Question: I have set up a Node.js / express app and I am using 'aws eb' to deploy.

That is how my config is set up to be environment specific. However, I don't want to put my 'config.prod.json' in my source control. How can I get that put up to my deployed application?
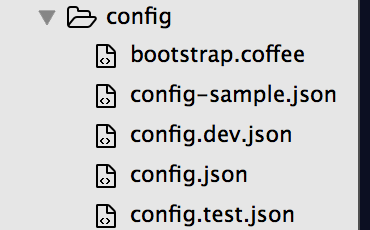
Answer: You can use folder to add some commands to copy additional files from anywhere. More info:
<URL>
<URL>